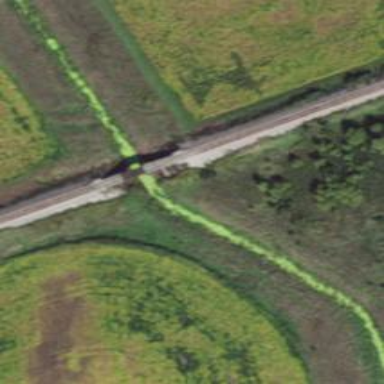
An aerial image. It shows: Railway bridge.